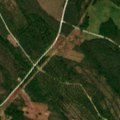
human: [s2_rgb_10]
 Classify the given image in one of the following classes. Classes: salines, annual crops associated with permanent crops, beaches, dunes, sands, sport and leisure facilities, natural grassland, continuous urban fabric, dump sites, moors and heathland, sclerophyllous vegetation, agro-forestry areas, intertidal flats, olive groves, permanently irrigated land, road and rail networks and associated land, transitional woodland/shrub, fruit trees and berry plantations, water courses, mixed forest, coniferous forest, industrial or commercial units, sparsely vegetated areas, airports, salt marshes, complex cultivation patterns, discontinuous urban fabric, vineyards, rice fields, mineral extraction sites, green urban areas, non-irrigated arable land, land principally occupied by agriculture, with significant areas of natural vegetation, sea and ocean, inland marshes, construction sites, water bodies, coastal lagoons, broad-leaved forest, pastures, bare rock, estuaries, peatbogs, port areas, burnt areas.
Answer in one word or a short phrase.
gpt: coniferous forest, mixed forest